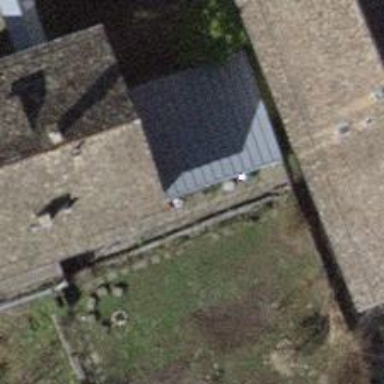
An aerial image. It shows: Close-up view of roof part of building.